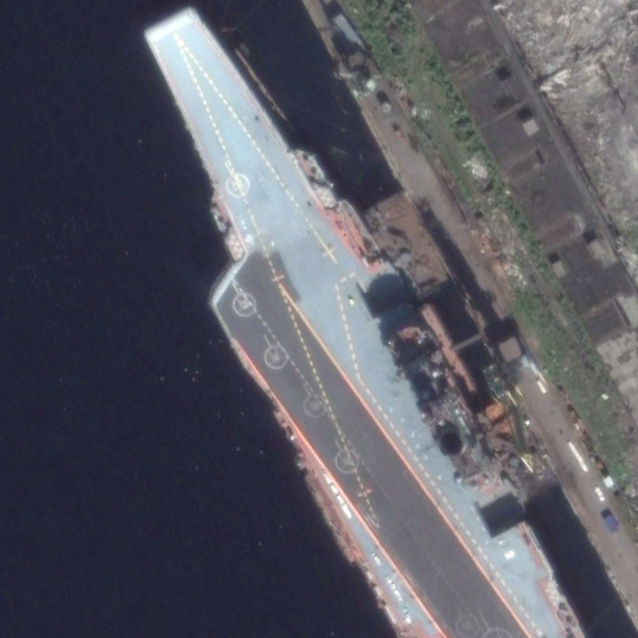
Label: aircraft_carrier